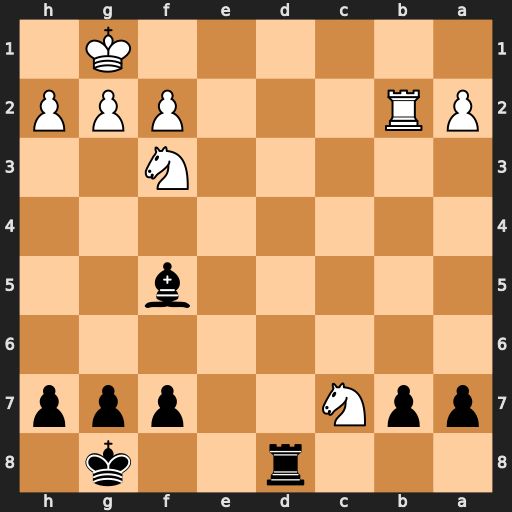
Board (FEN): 3r2k1/ppN2ppp/8/5b2/8/5N2/PR3PPP/6K1
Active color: b
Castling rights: -
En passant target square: -
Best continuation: Rd1+ Ne1 Rxe1#